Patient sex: M
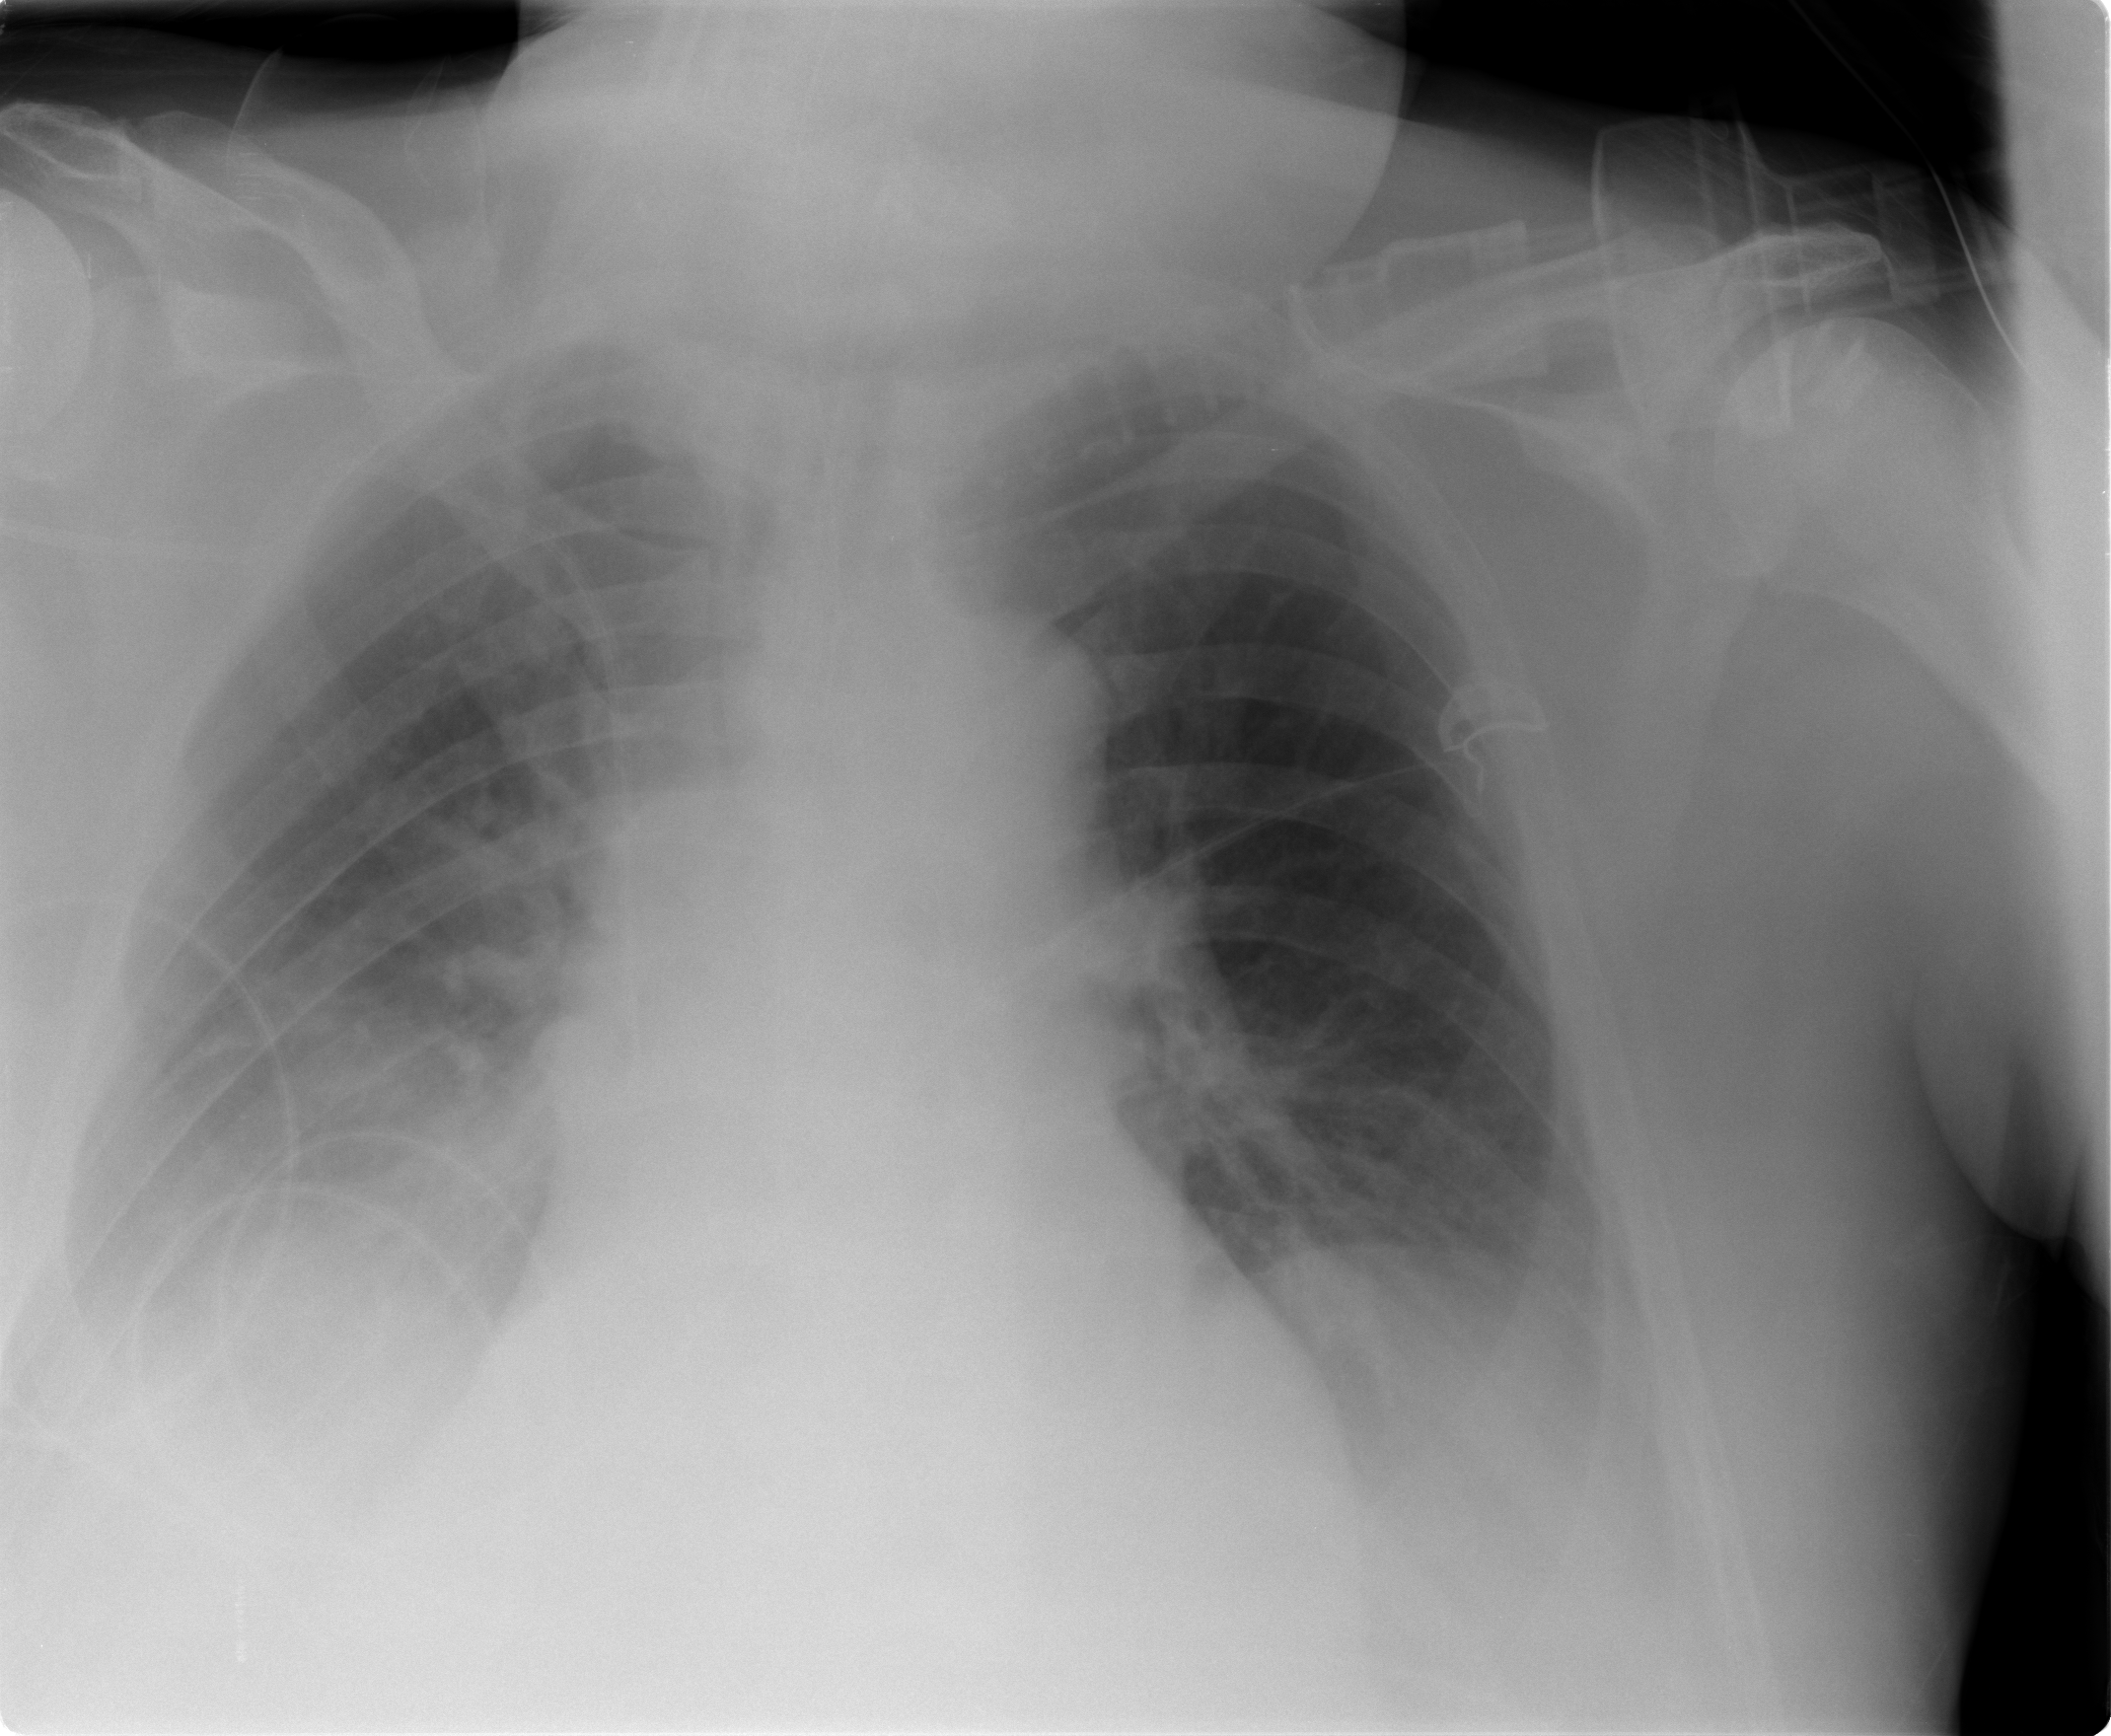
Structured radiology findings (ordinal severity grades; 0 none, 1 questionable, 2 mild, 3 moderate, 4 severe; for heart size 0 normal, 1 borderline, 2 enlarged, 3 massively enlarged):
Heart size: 2
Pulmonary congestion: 2
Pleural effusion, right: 2
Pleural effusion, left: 2
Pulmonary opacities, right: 0
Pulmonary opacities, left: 0
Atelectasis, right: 2
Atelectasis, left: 2